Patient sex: M
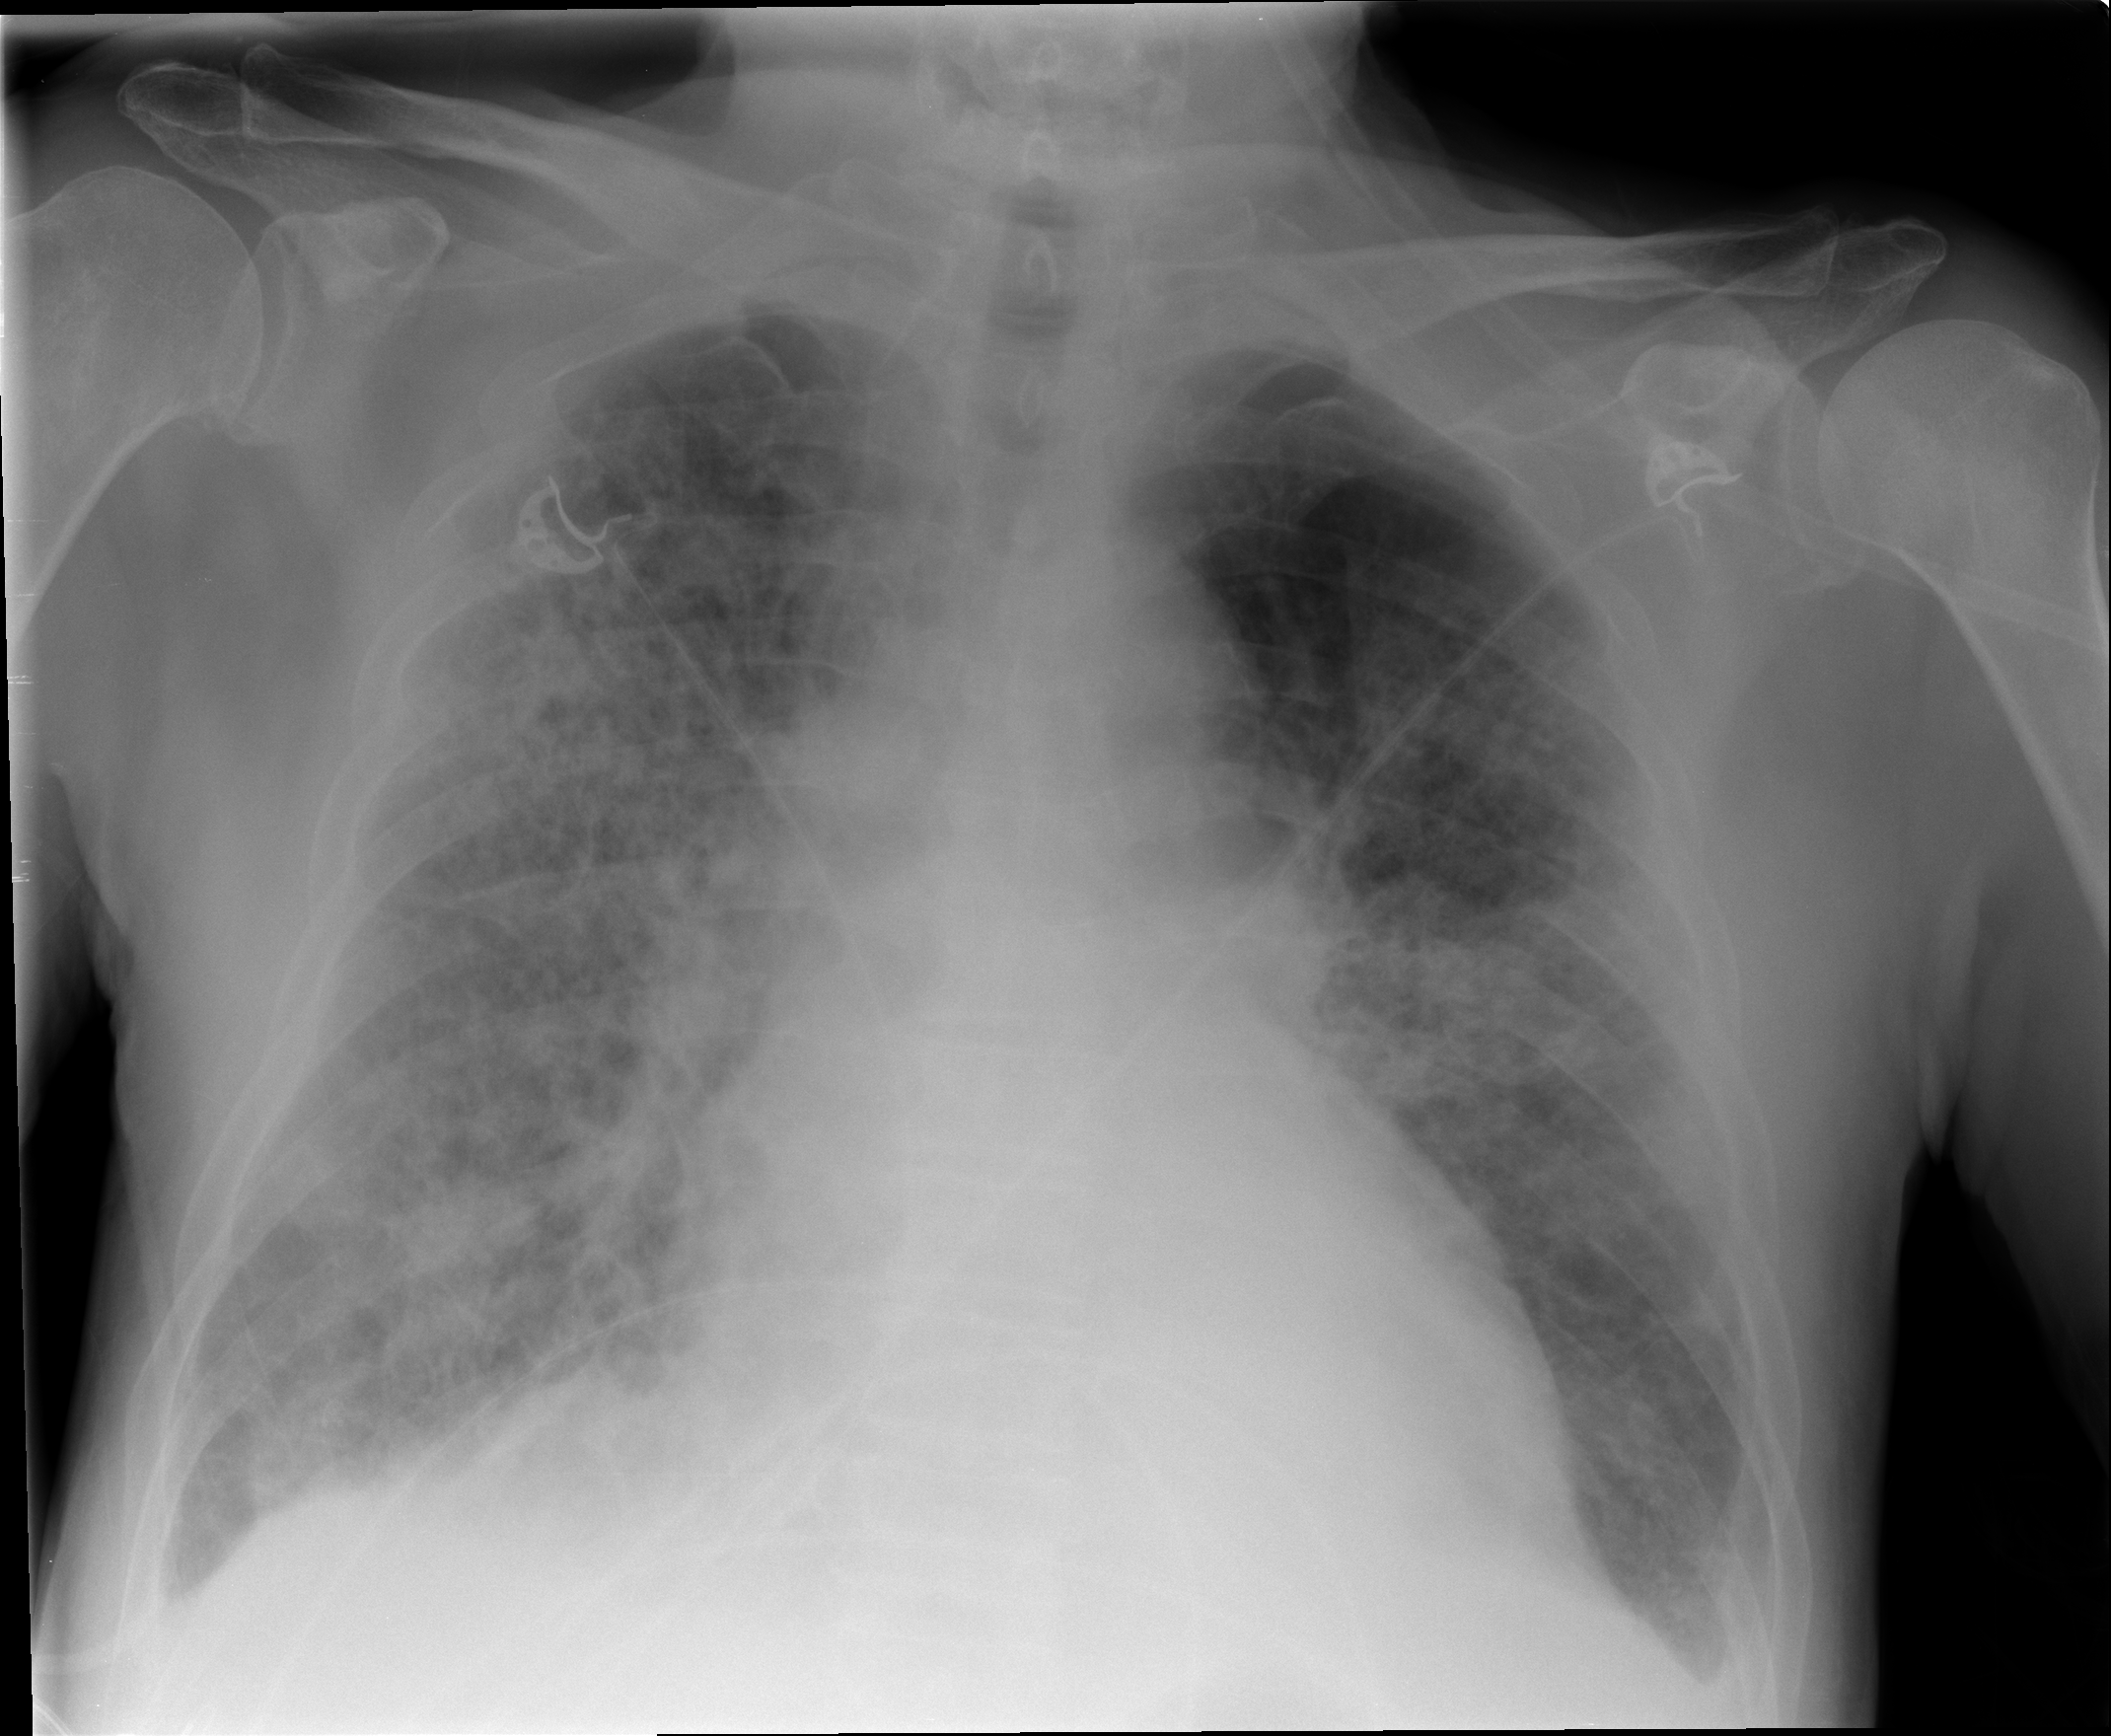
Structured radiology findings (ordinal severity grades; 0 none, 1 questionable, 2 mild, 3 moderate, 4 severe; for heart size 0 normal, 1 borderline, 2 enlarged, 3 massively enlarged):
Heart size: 2
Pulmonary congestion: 2
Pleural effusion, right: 1
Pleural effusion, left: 1
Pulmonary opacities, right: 3
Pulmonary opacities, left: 3
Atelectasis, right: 2
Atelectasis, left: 2